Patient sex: M
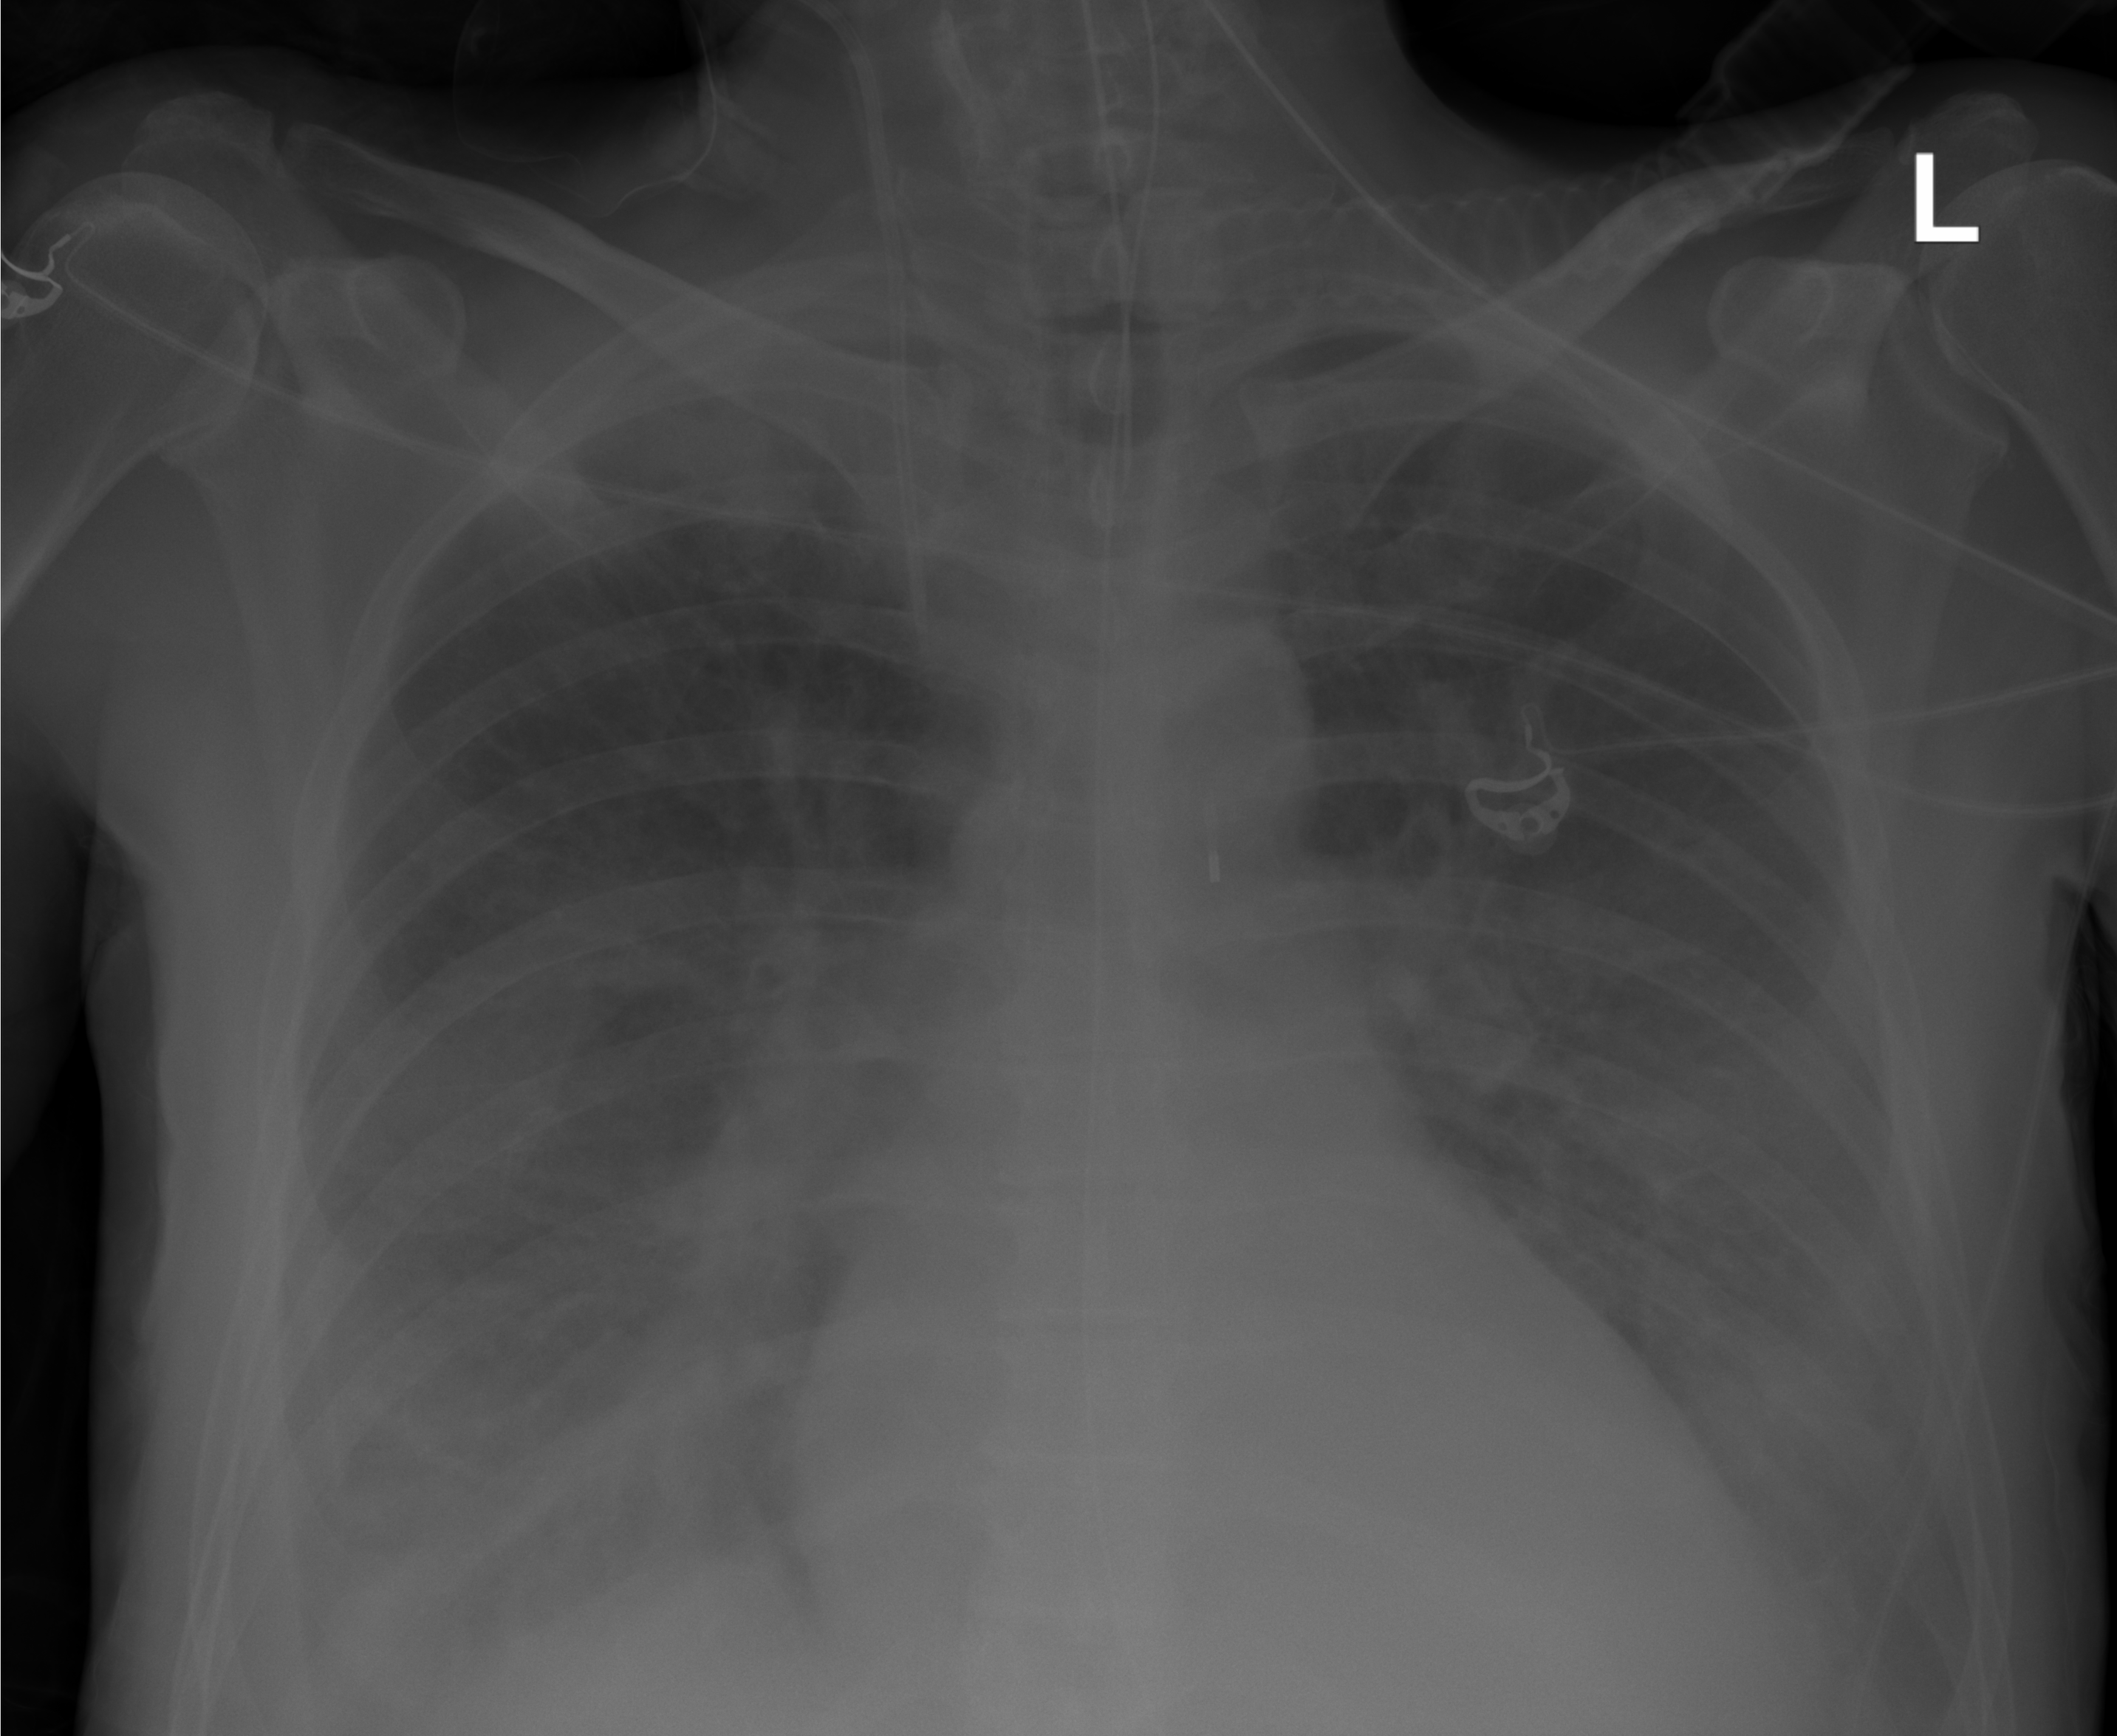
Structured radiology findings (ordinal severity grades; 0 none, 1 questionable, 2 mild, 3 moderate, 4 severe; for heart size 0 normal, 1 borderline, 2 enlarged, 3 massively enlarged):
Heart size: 2
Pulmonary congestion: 2
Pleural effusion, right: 3
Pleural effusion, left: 3
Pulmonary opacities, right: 2
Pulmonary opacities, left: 2
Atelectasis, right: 2
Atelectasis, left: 2